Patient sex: F
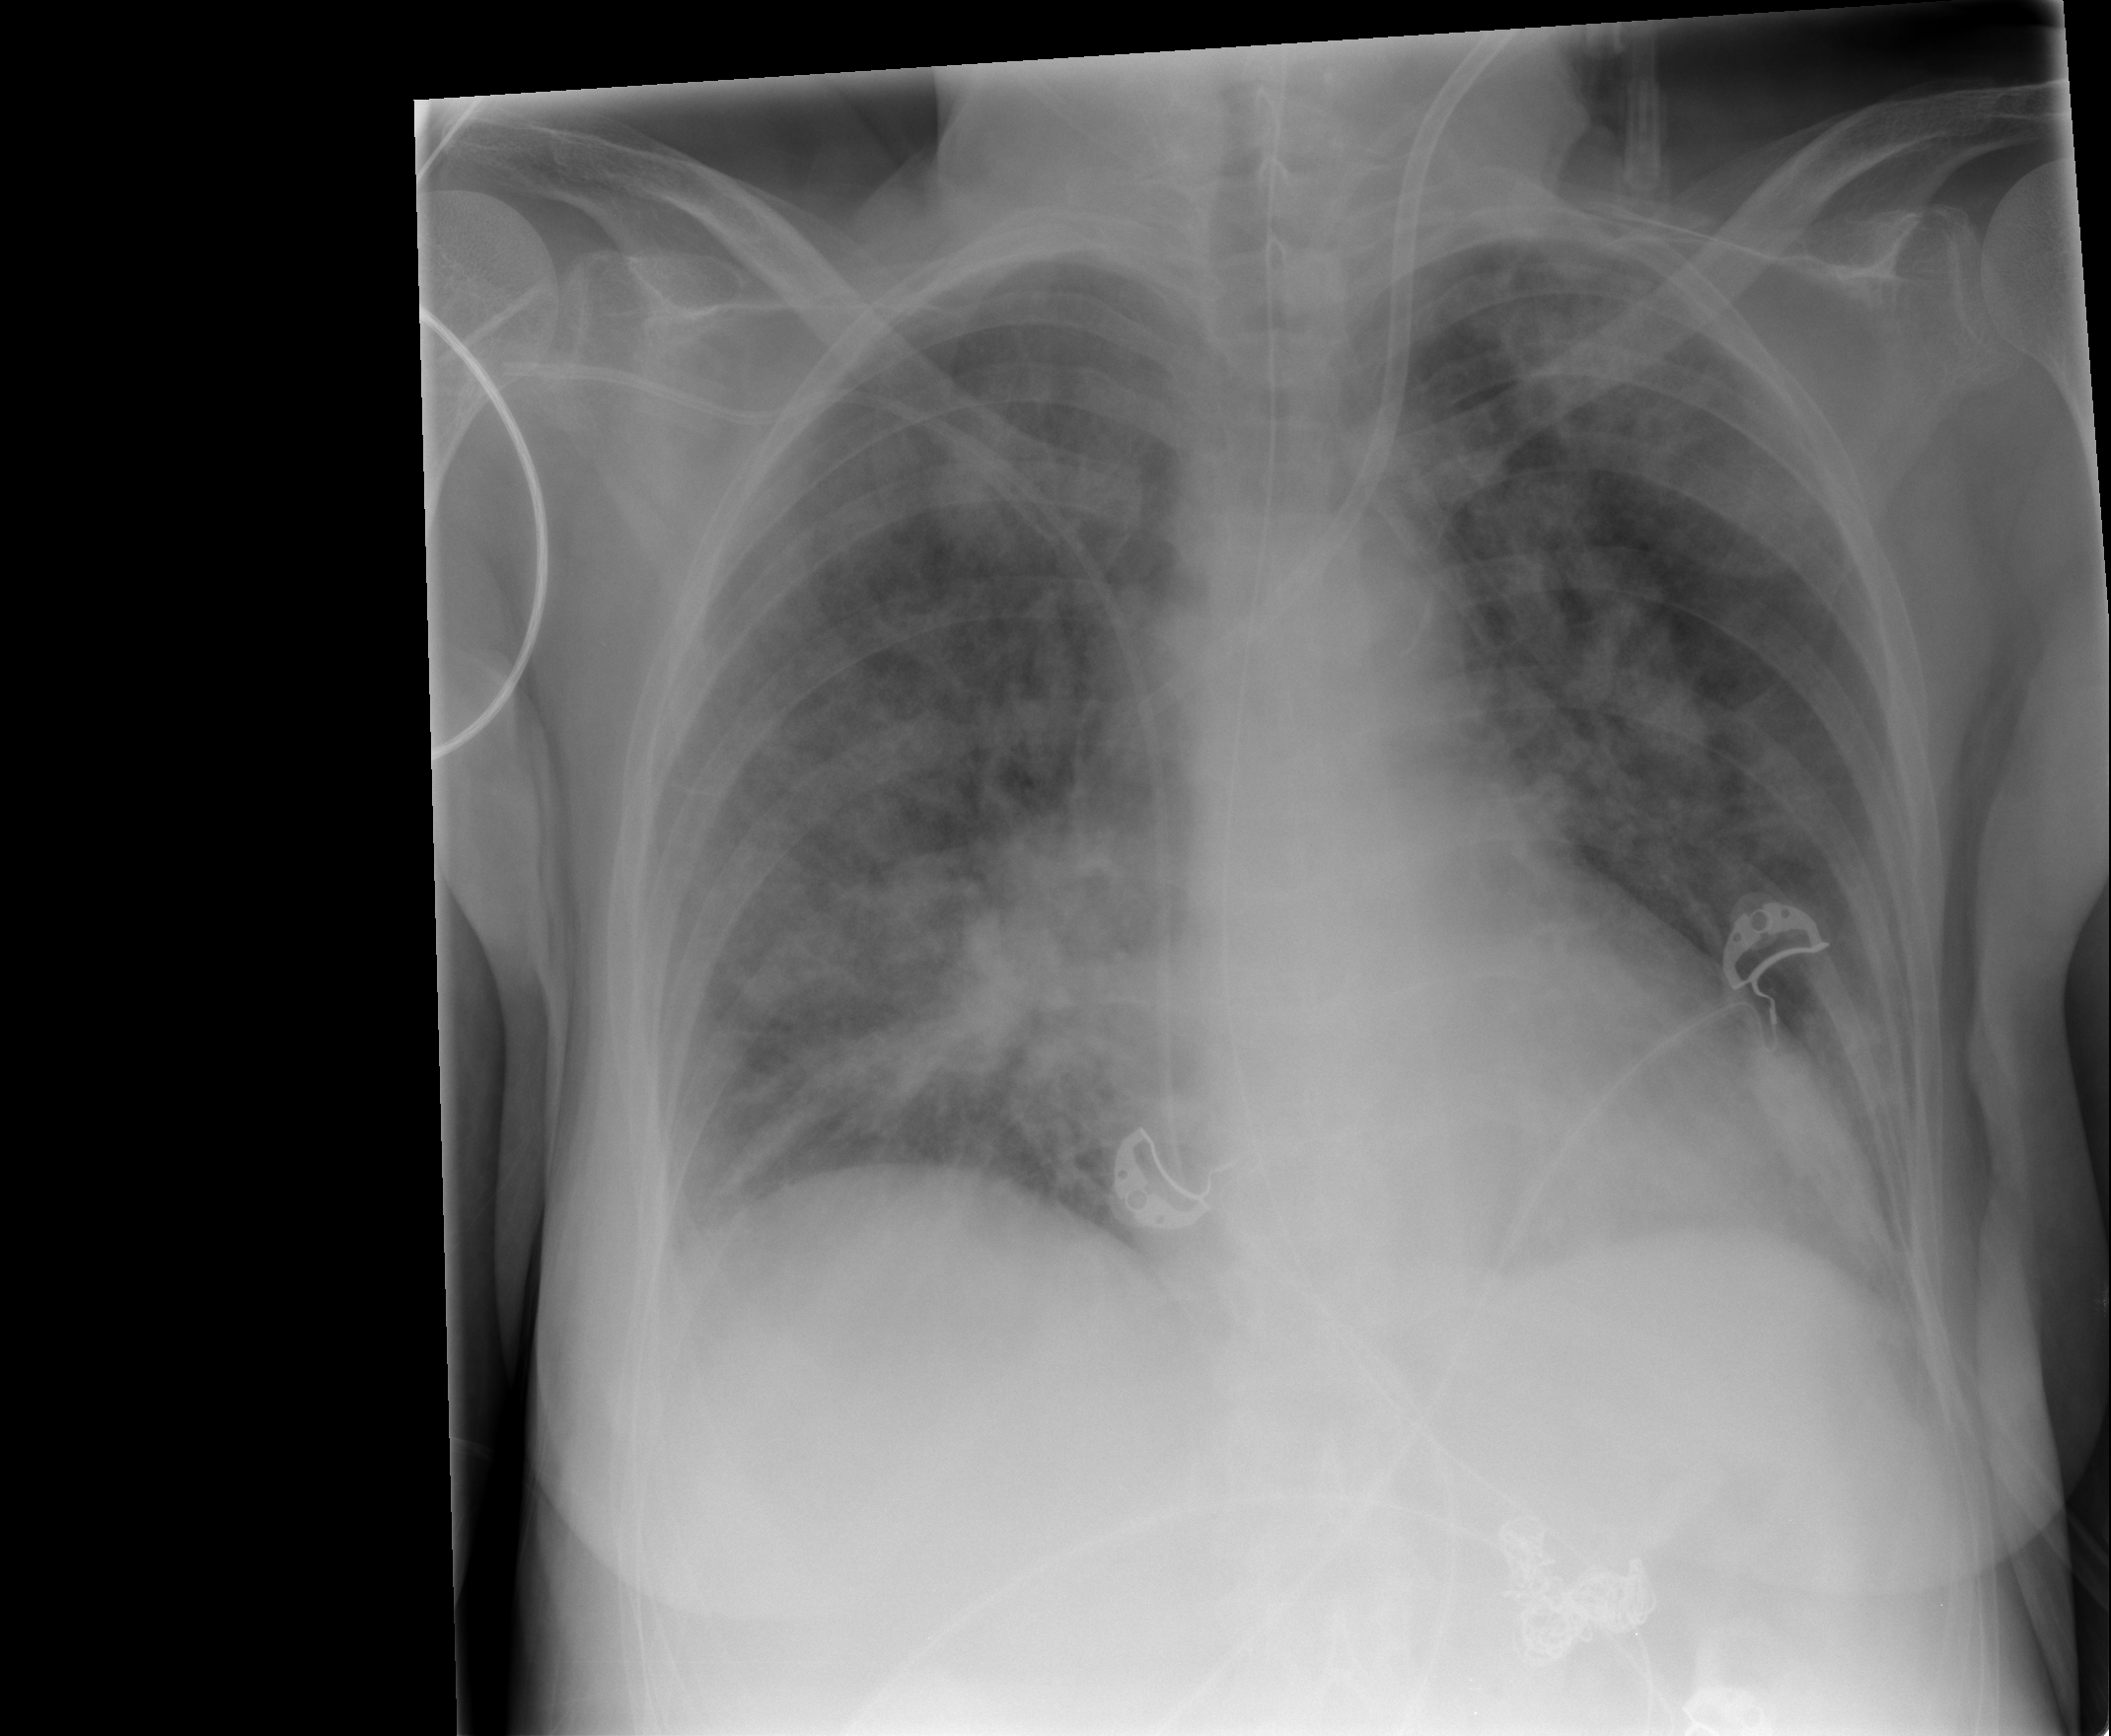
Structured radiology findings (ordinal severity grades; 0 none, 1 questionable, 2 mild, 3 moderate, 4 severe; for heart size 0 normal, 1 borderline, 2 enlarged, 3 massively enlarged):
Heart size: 0
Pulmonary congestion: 2
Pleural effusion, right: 2
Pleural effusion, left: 0
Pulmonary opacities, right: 3
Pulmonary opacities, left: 3
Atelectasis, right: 2
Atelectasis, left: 2